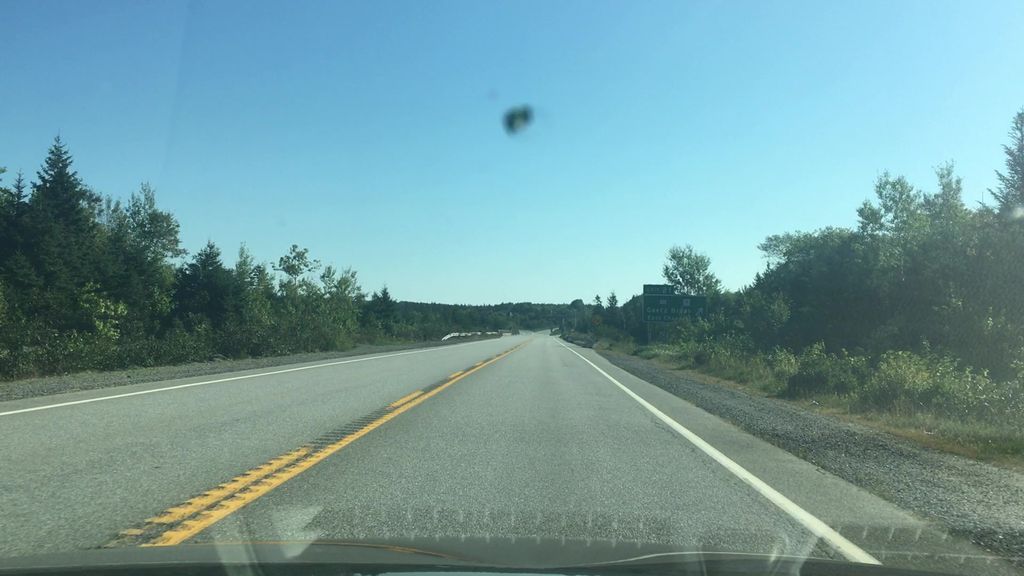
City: halifax